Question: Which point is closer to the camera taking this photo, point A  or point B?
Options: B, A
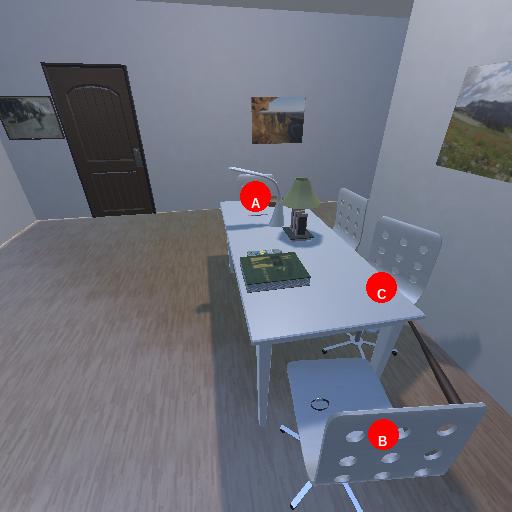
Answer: B